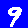
Digit: 9